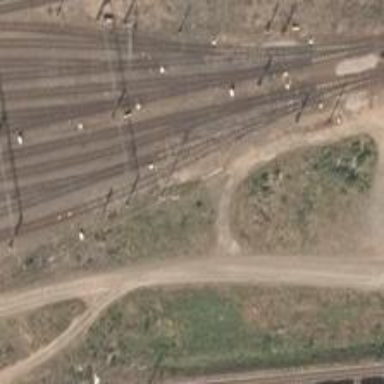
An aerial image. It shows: Railway signal.